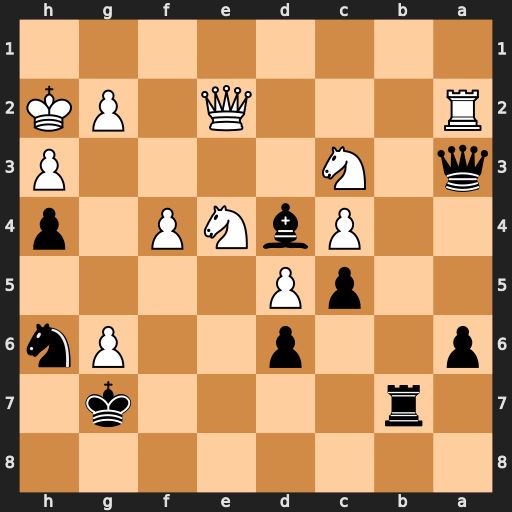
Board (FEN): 8/1r4k1/p2p2Pn/2pP4/2PbNP1p/q1N4P/R3Q1PK/8
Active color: b
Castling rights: -
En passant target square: -
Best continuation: Qc1 Nd1 Qxf4+